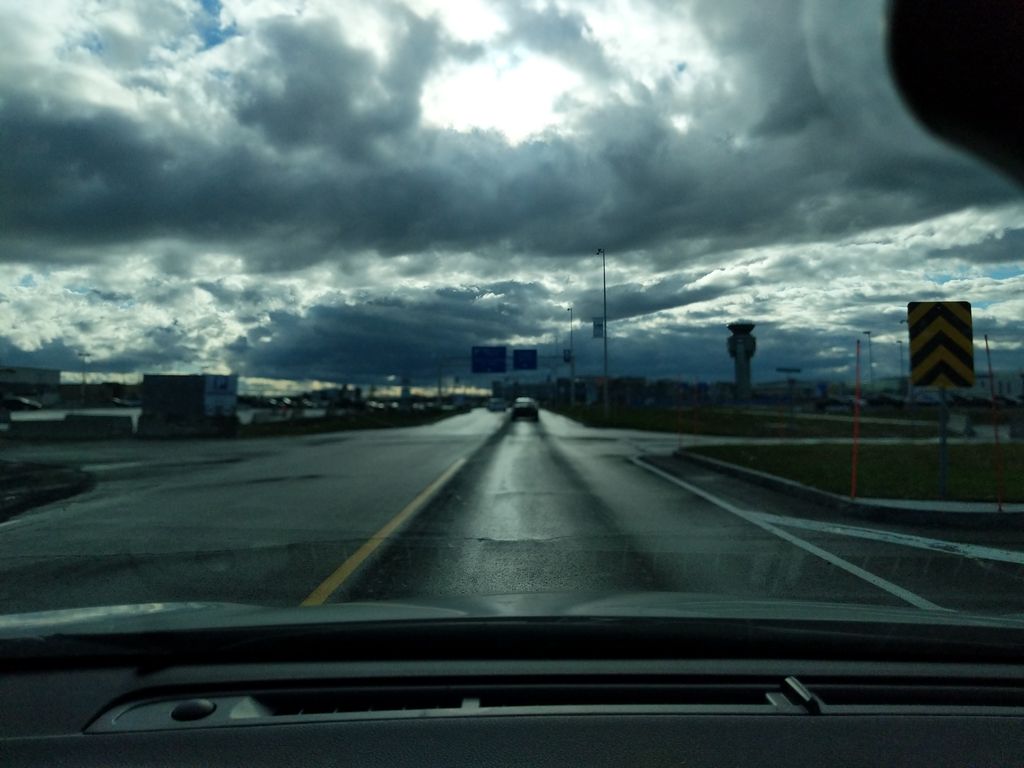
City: quebec_city